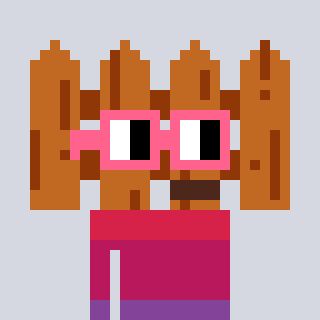
a pixel art character with square pink glasses, a fence-shaped head and a bluegrey-colored body on a cool background